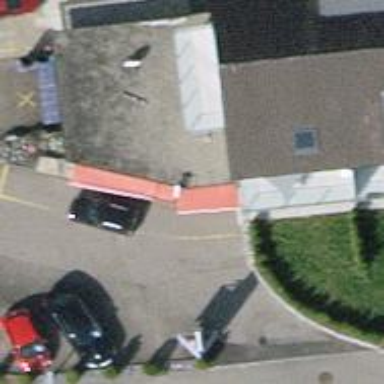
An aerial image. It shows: Kiosk.